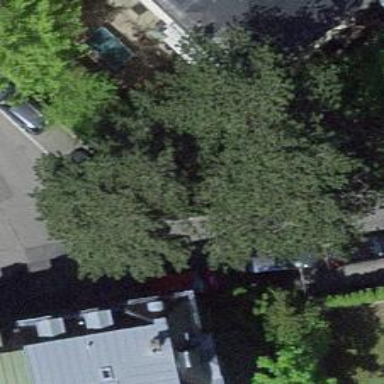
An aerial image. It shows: Evergreen tree with needle-leaved leaves.